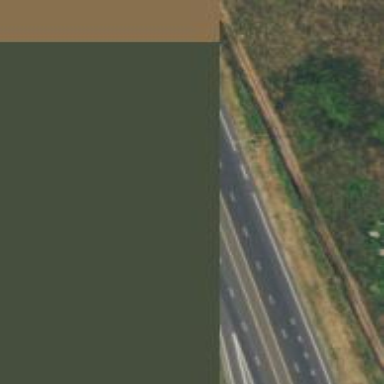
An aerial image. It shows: Motorway junction.